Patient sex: M
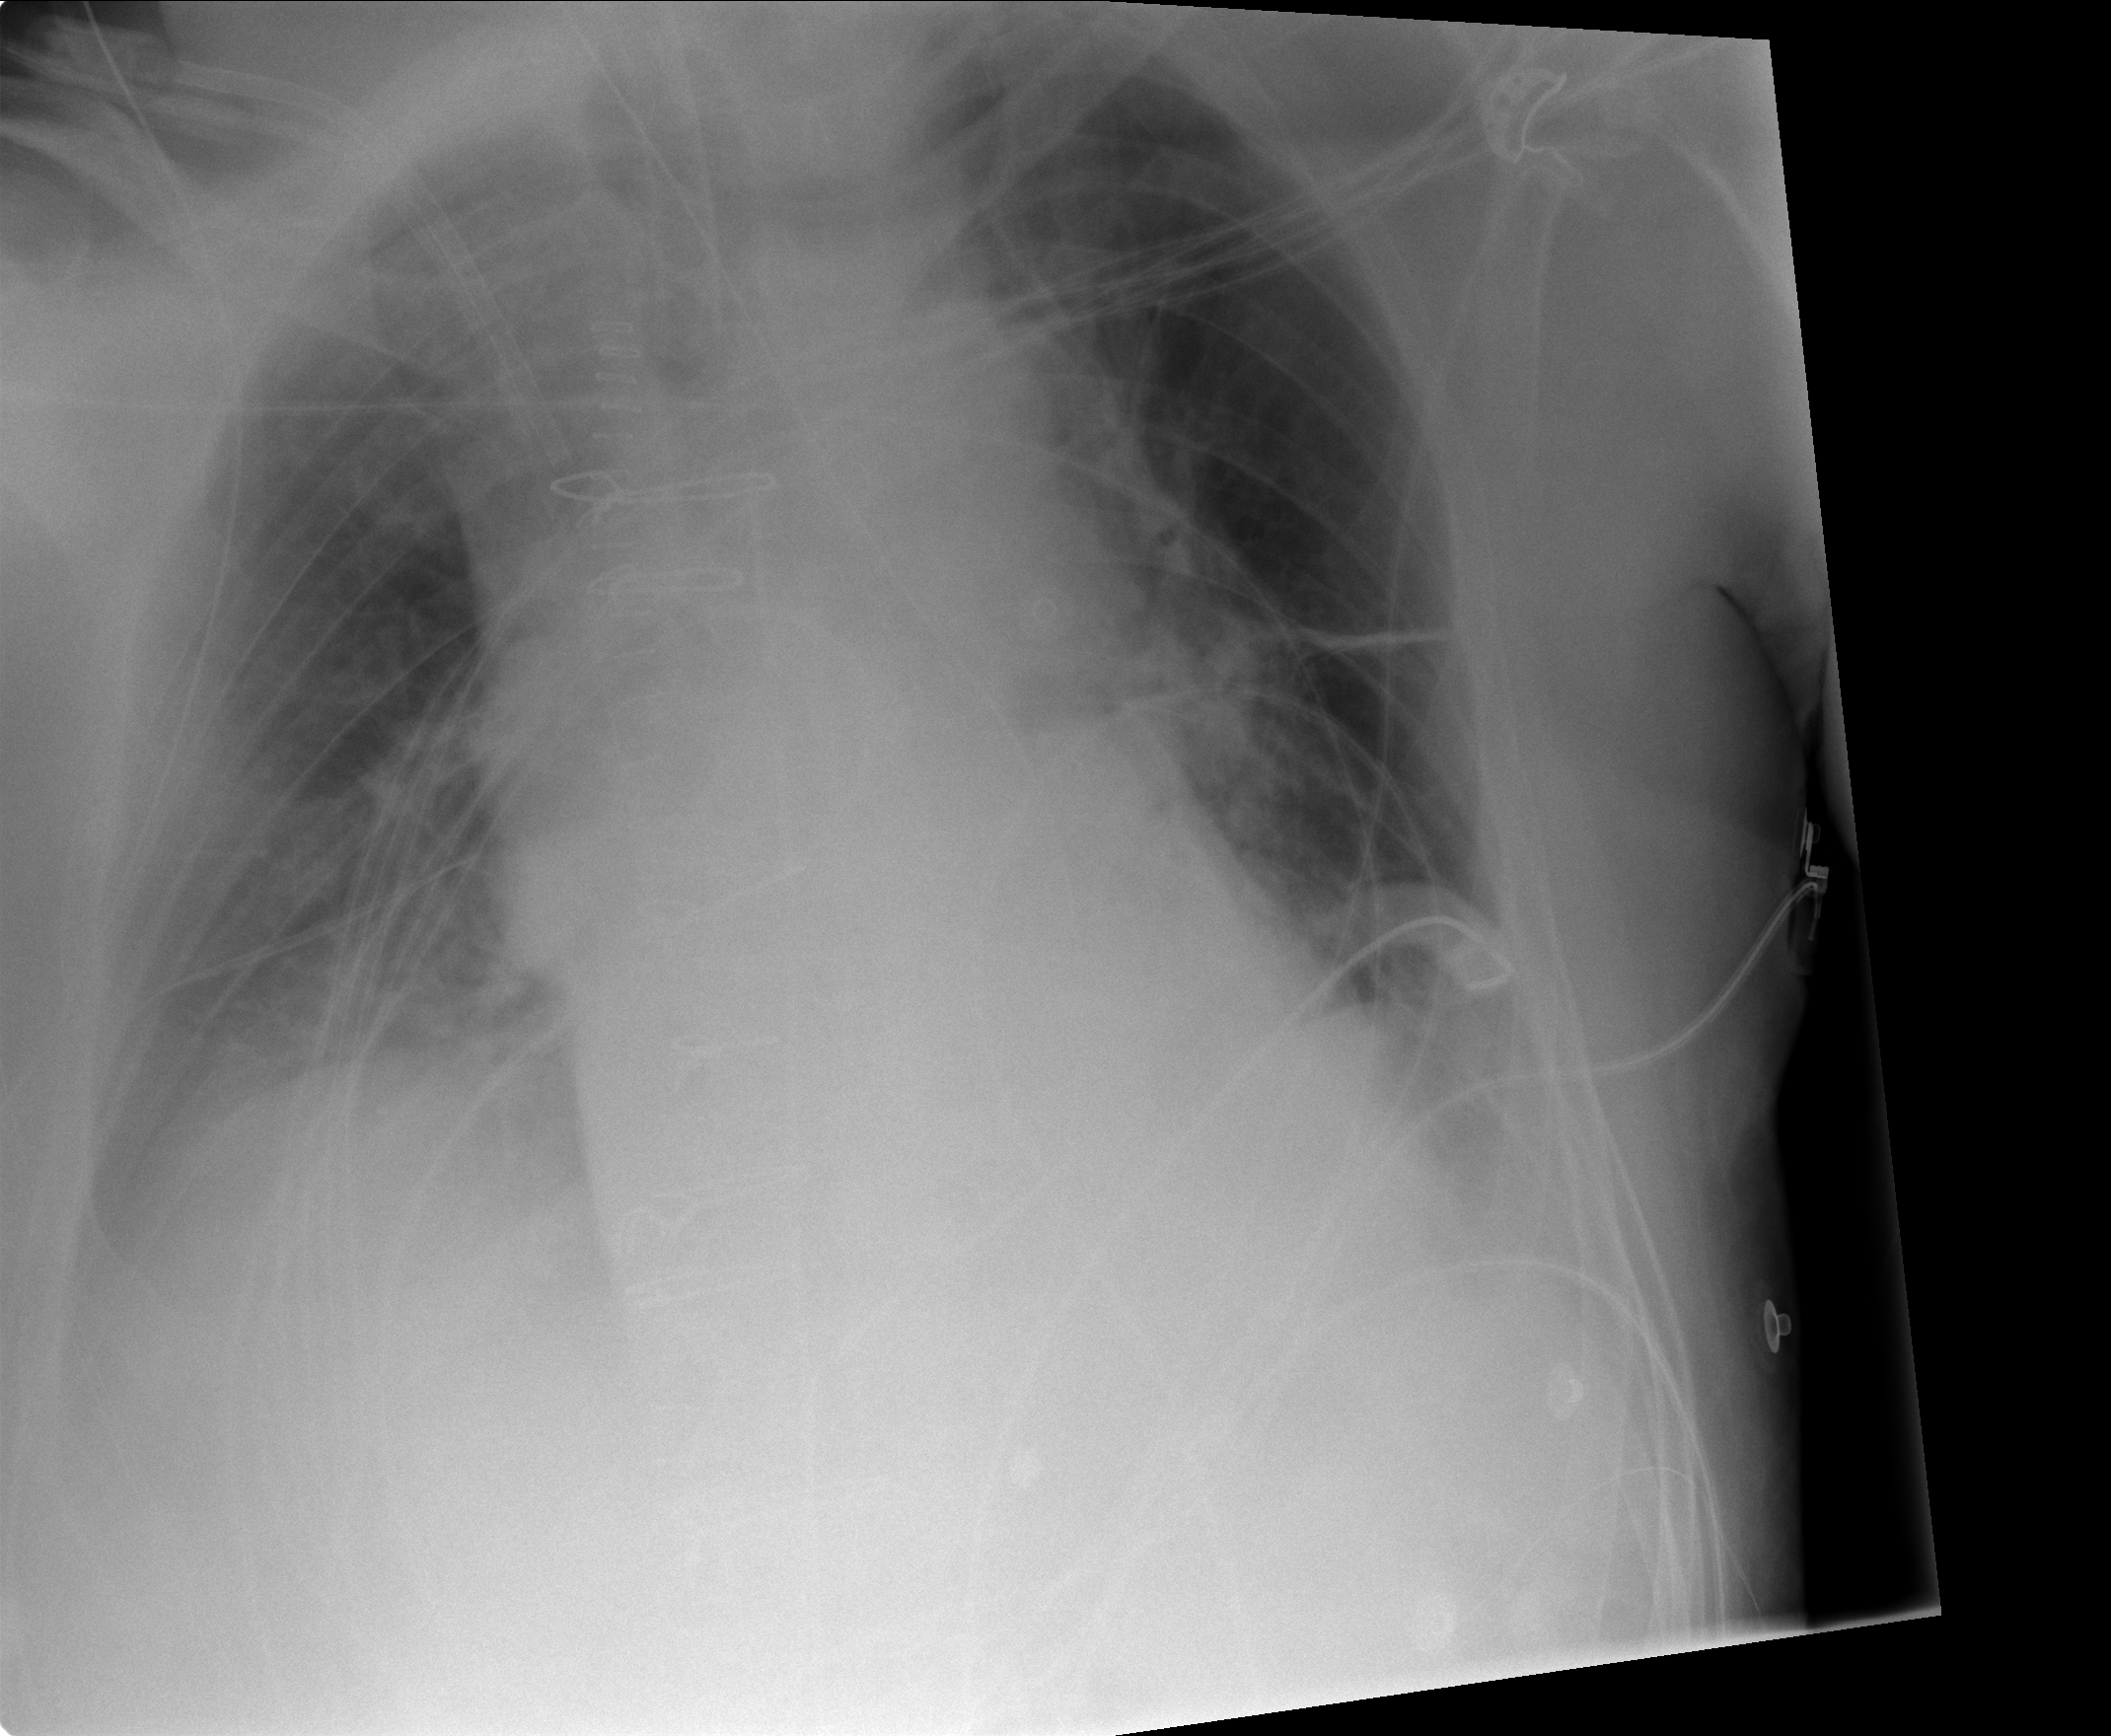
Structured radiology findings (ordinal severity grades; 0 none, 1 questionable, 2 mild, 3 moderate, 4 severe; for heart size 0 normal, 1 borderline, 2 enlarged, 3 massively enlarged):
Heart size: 1
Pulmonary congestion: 2
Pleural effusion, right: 2
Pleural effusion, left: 0
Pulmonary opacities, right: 0
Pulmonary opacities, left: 0
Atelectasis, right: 2
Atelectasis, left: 2